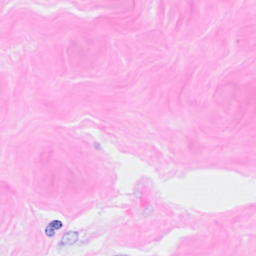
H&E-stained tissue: Breast